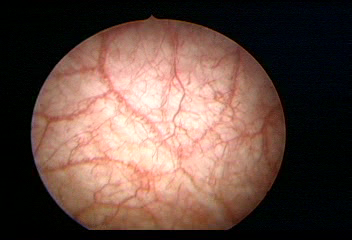
Modality: WLC
Class: Normal mucosa
Bladder cancer association: No